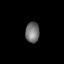
Tissue: lung
Cell type: Endothelial cells
Senescence score: 0.6788
Nuclear area (px): 282
Mean DAPI intensity: 115.585